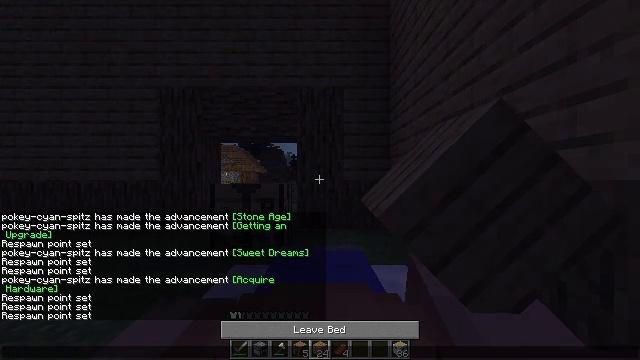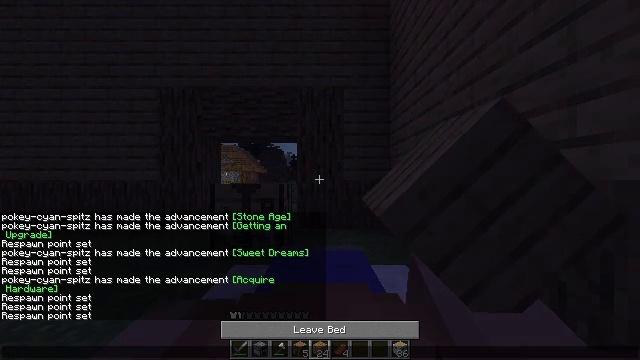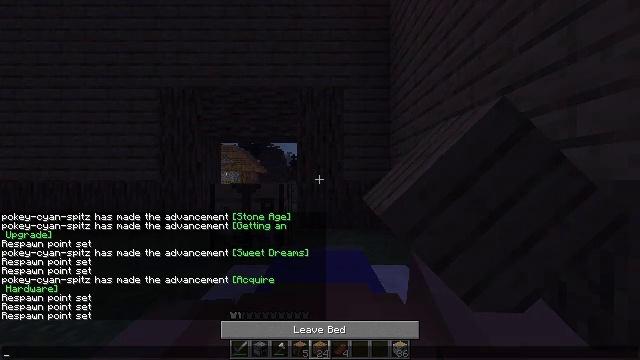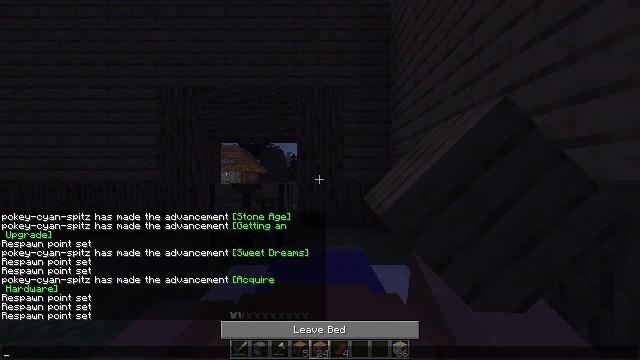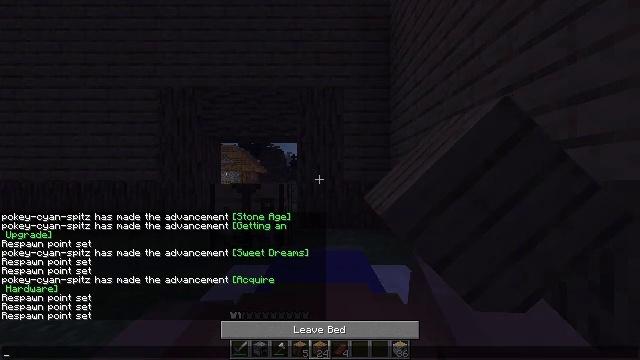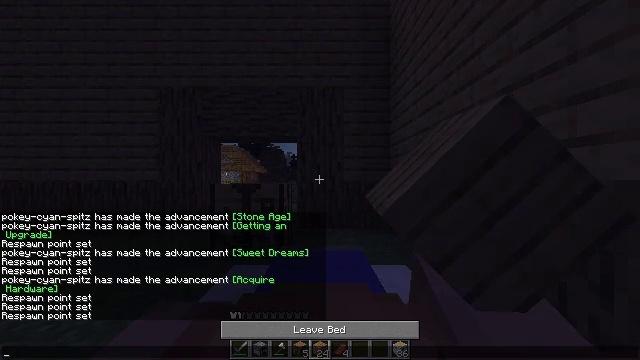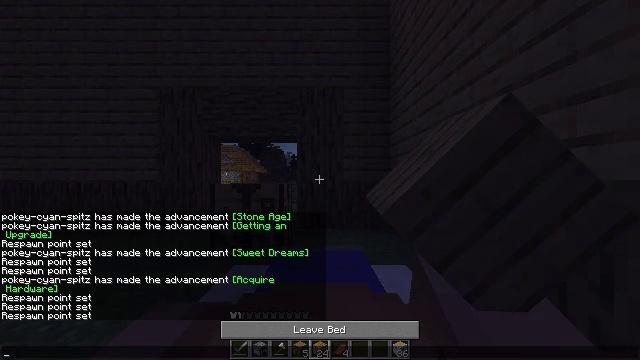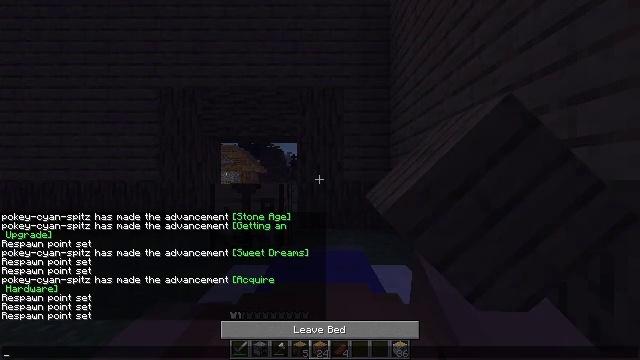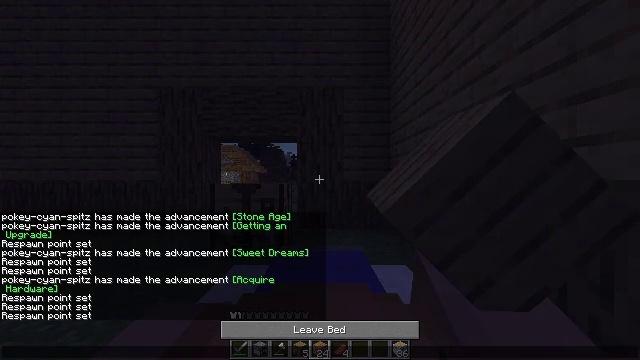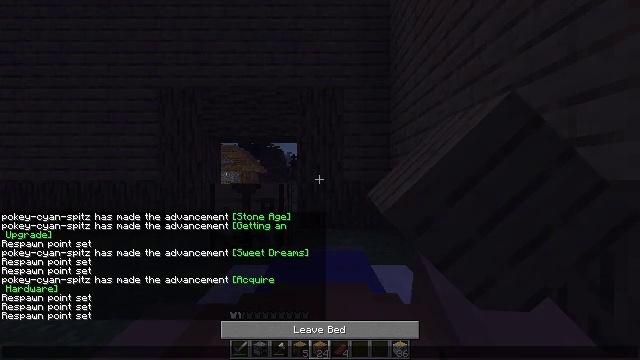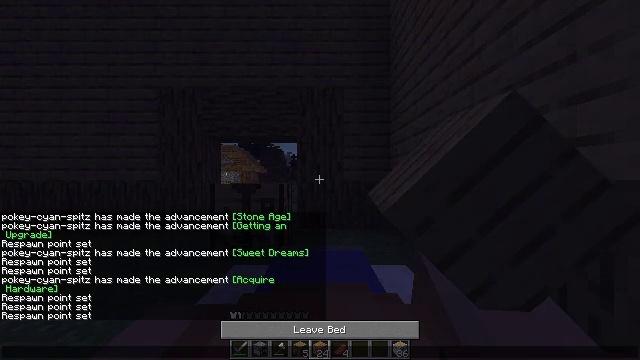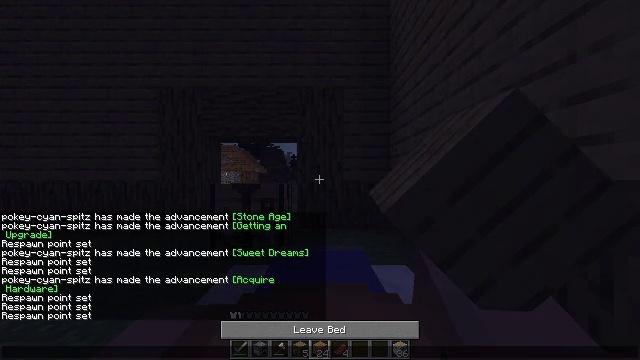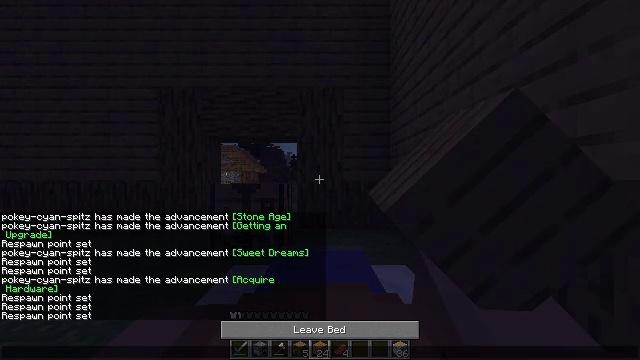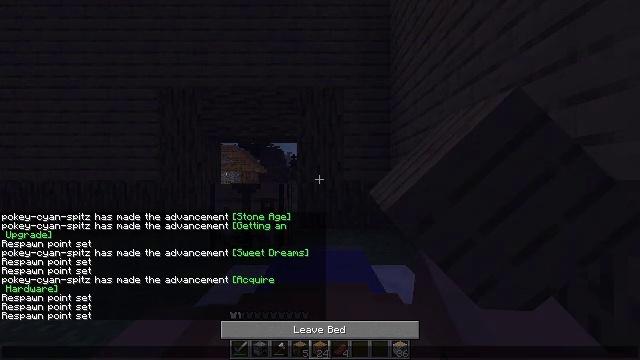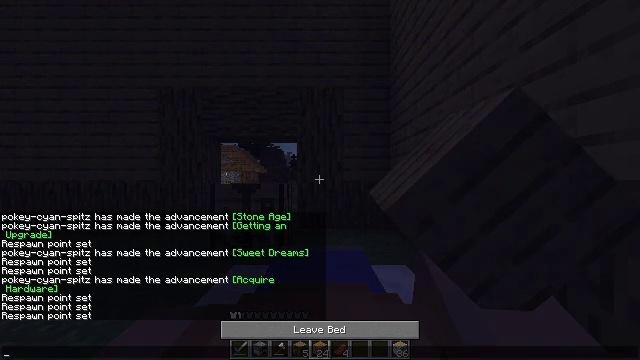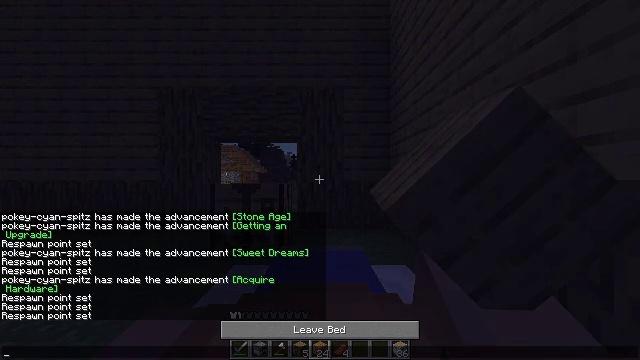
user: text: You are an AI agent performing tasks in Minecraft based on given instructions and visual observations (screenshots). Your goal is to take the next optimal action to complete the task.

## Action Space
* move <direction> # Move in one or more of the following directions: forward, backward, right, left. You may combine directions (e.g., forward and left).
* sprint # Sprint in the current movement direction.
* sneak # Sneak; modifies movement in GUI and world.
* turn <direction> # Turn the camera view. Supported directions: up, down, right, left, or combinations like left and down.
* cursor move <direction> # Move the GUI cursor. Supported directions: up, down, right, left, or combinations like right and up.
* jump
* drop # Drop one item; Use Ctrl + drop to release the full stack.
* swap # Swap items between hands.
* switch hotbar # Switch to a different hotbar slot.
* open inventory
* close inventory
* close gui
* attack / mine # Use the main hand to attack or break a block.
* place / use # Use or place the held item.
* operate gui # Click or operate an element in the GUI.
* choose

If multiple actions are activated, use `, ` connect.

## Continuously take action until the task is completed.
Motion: motion action
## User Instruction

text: Prepare sticks to craft a ladder on the crafting table.
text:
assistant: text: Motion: no_op
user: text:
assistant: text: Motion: no_op
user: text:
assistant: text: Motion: no_op
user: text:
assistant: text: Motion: no_op
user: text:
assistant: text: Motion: no_op
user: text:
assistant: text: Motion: no_op
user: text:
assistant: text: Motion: no_op
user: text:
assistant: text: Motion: no_op
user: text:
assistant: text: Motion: no_op
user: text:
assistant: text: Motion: no_op
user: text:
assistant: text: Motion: no_op
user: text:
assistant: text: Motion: no_op
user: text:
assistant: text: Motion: no_op
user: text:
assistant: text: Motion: no_op
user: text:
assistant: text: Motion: no_op
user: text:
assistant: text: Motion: no_op
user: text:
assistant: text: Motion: no_op
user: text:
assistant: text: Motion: no_op
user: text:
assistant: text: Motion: no_op
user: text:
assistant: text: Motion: no_op
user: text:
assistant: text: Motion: no_op
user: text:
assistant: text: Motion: no_op
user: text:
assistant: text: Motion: no_op
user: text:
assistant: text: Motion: no_op
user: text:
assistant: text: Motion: no_op
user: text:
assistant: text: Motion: no_op
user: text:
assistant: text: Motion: no_op
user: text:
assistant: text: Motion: no_op
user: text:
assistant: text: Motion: no_op
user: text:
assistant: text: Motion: no_op